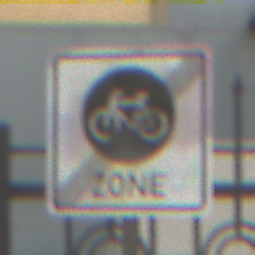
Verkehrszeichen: EndeFahrradzone
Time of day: MorningAfternoon
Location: Outdoor (Urban)
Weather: Overcast
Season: NotSpecified
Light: Natural